Question: Let's say I have a point A in a 3d space, and I want to move it with a uniform circular motion around the unit vector n.

So I know the position vector of A, O and the unit vector n (normal to the plane where O, A and B resides), and I know the angle AOB.
What is the quickest way to find the position of B ?
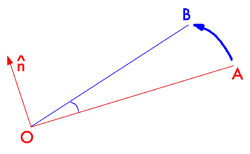
Answer: How about just applying the <URL>?